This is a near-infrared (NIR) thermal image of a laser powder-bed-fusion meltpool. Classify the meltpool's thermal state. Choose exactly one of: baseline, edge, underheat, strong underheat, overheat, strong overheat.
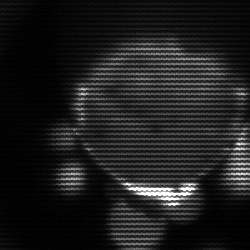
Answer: edge